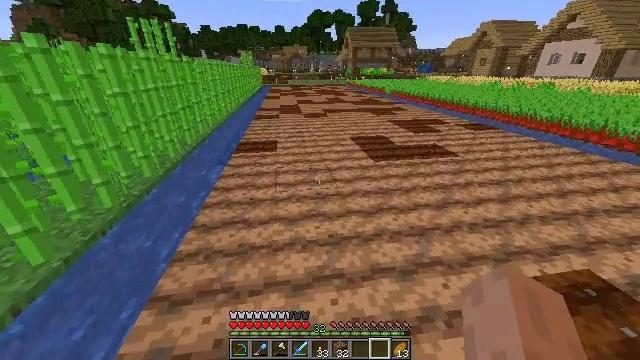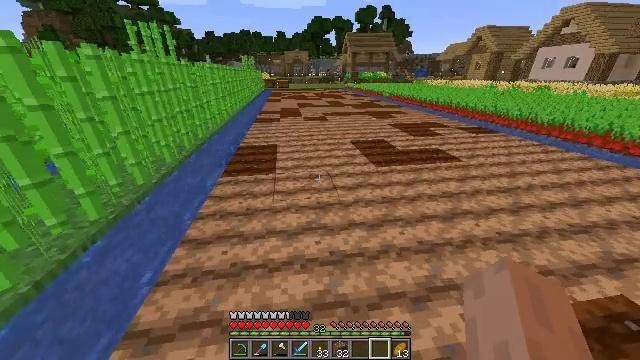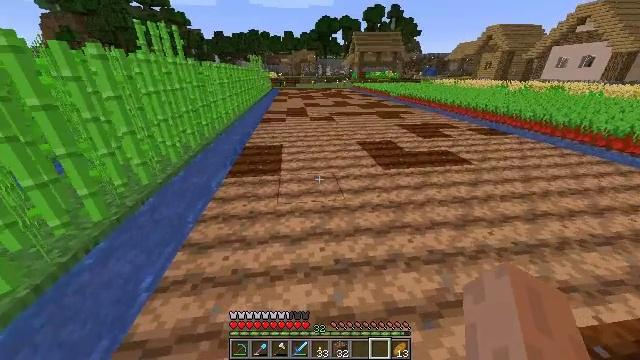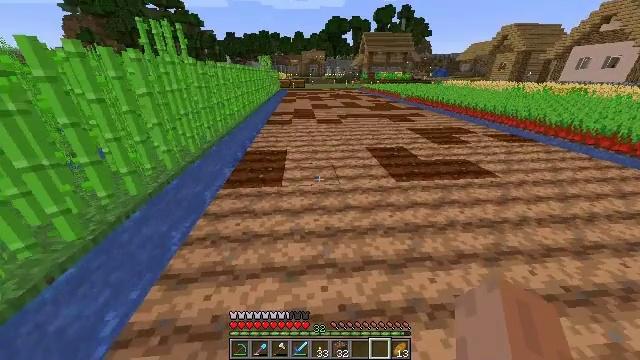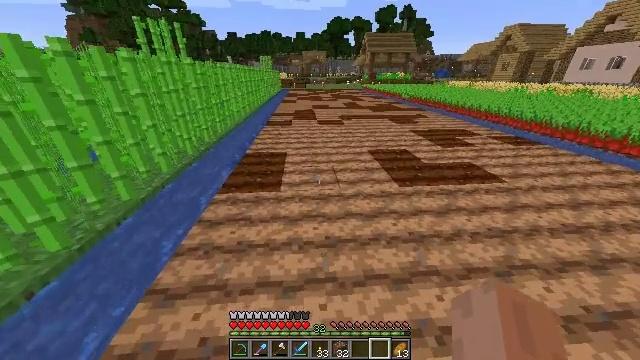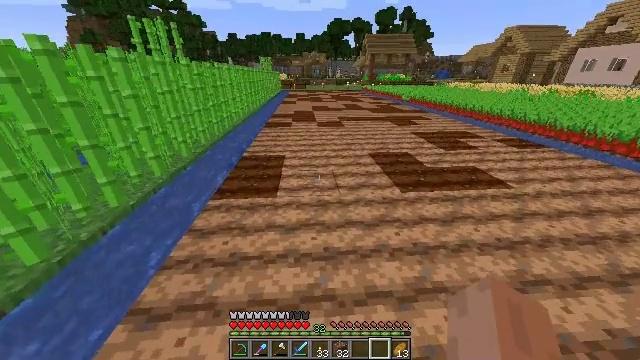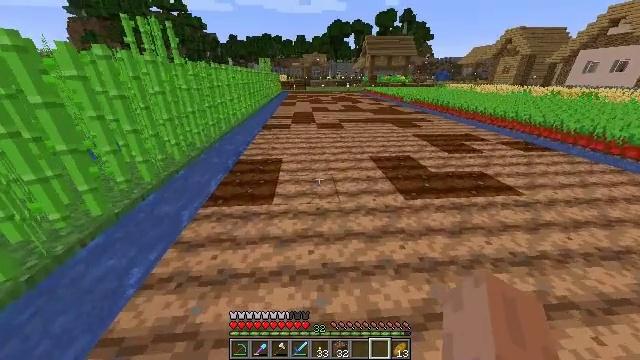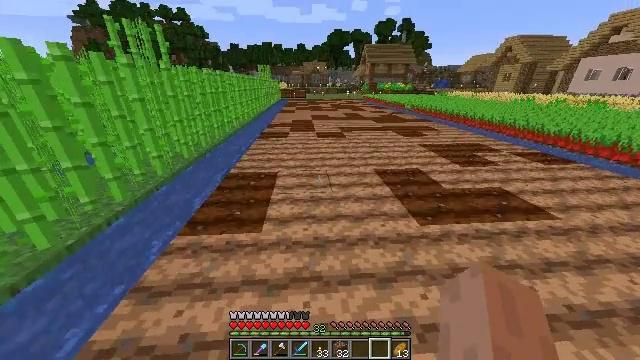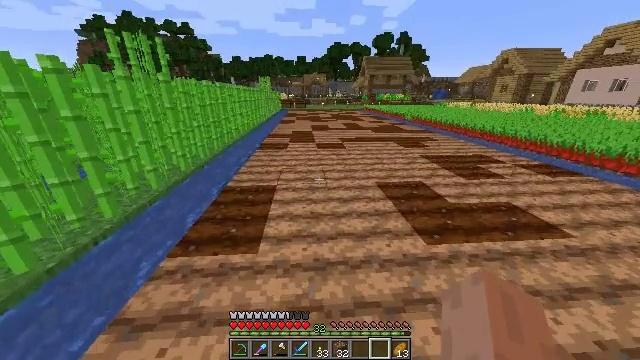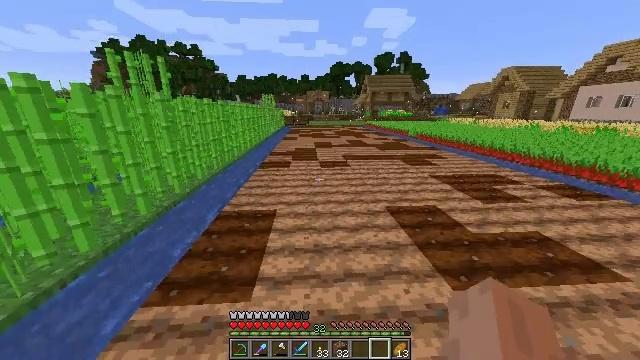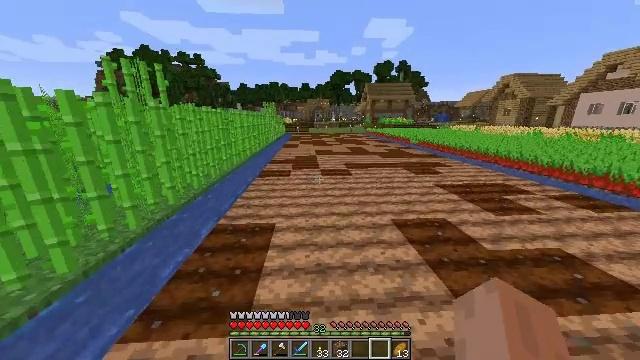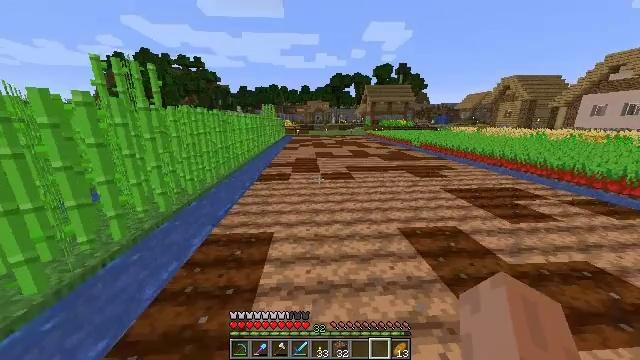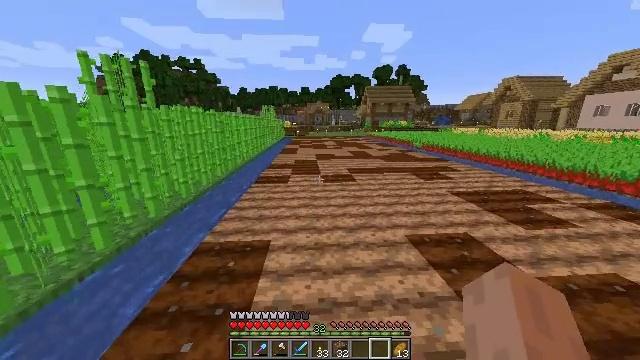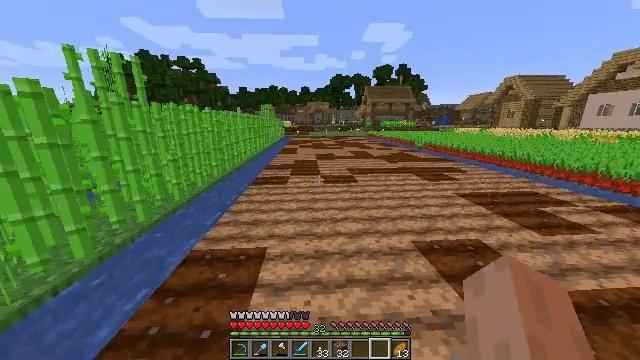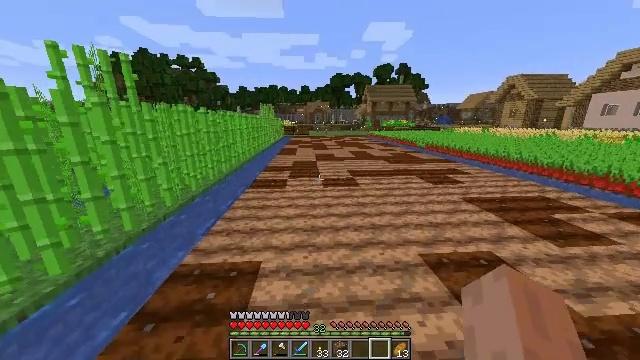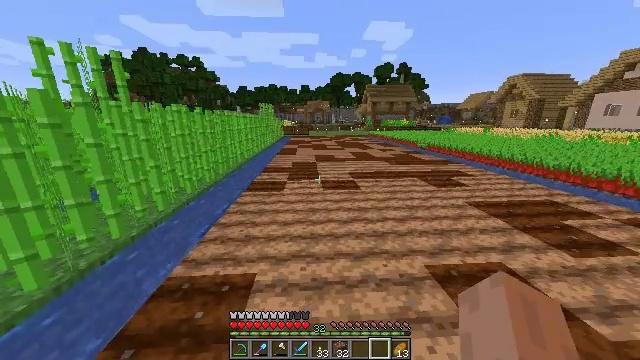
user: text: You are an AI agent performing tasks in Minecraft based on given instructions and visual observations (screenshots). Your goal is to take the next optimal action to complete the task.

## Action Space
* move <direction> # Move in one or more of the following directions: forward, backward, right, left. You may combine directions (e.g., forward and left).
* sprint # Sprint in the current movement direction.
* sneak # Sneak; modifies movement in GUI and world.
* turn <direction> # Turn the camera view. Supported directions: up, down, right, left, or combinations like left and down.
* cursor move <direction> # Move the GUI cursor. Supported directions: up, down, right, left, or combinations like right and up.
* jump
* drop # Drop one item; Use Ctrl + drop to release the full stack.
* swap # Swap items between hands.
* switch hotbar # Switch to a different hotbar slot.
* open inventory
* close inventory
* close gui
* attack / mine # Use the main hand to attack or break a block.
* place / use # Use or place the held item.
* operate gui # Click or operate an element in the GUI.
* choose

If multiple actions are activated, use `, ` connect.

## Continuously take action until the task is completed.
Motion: motion action
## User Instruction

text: Interact with the crafting table to craft an iron hoe.
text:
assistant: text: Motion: move forward, sprint
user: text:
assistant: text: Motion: move forward, sprint, turn left
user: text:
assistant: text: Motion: move forward, sprint, turn left
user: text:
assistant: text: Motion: move forward, sprint
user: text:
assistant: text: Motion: move forward, sprint
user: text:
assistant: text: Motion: move forward, sprint
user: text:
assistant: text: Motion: move forward, sprint, turn up
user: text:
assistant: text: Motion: move forward, sprint, turn up
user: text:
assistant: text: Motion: move forward, sprint, turn up
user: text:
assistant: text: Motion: move forward, sprint, turn up
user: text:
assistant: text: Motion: move forward, sprint
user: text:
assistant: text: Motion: move forward, sprint
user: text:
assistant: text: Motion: move forward, sprint
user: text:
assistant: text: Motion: move forward, sprint
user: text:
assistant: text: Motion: move forward, sprint
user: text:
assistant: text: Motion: move forward, sprint
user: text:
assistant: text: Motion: move forward, sprint
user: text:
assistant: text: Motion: move forward, sprint
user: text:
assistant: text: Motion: move forward, sprint
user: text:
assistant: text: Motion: move forward, sprint
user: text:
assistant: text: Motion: move forward, sprint
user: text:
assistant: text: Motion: move forward, sprint
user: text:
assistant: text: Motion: move forward, sprint
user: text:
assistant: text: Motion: move forward, sprint
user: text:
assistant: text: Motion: move forward, sprint
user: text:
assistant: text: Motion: move forward, sprint
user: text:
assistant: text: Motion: move forward, sprint
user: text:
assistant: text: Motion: move forward, sprint
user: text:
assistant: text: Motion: move forward, sprint
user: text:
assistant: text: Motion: move forward, sprint